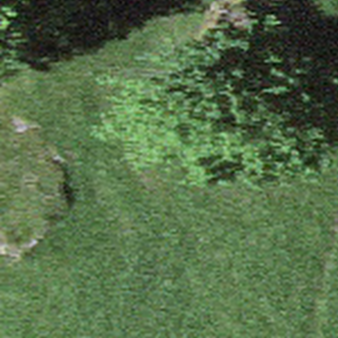
Label: other